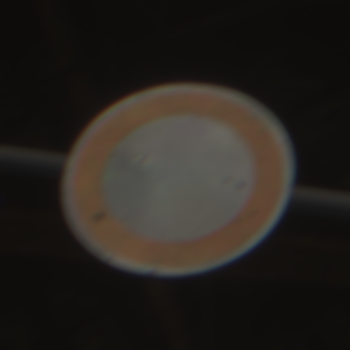
Verkehrszeichen: VerbotFahrzeugeAllerArt
Umgebung: Outdoor, Urban
Tageszeit: Midday
Wetter: Clear
Licht: Natural
Jahreszeit: NotSpecified
Kontrast: LowContrast